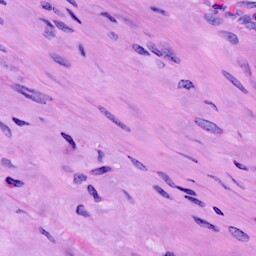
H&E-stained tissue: Cervix